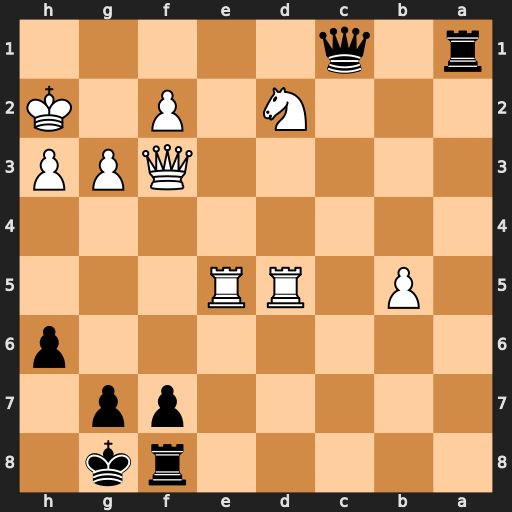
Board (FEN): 5rk1/5pp1/7p/1P1RR3/8/5QPP/3N1P1K/r1q5
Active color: b
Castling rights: -
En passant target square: -
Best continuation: Qg1#